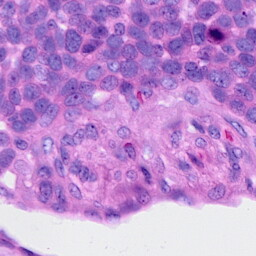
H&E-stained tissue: Ovarian